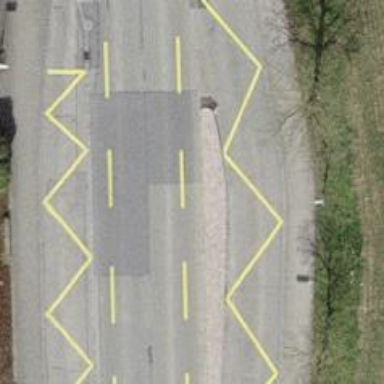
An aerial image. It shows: Bus stop with designated stop position for public transport.